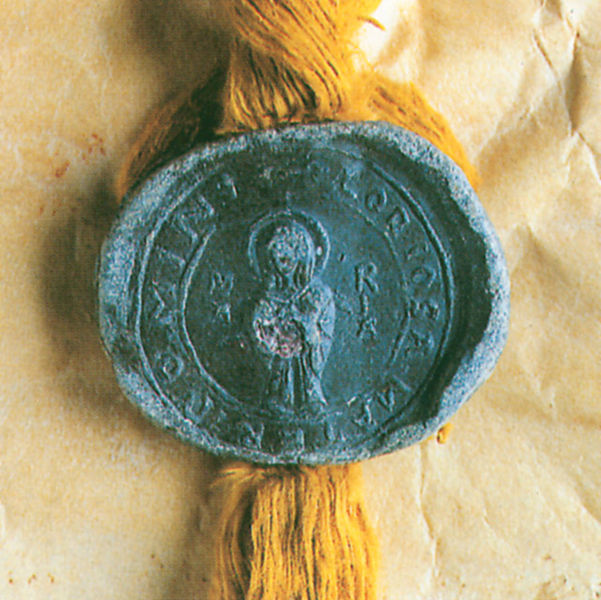
Titel: Ind VIII Messina/Tabulario S. Maria Nova in Monreale
Schlagwörter: blau, gelb, frau, haar, alt, blond, stoff, schrift, segel, papier, zopf, metall, foto, druck, darstellung, pergament, heiligenschein, brief, antik, siegel, heilig, maria, prägung, münze, heilih, r, gepägt